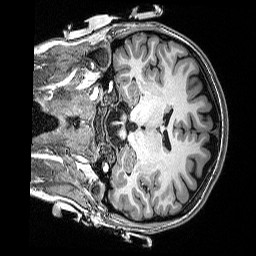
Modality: T1w
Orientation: coronal